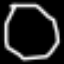
Label: octagon